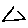
Label: triangle